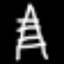
Label: The Eiffel Tower